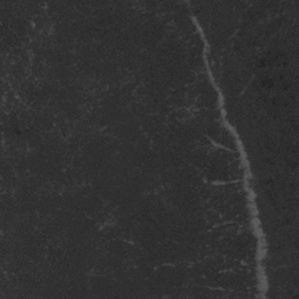
Label: frost